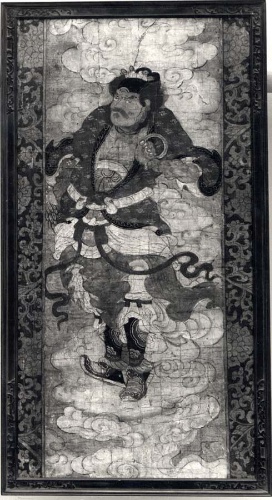
Artist: Unidentified artist
Date: 16th century
Object type: Painting
Classification: Paintings
Medium: Framed painting; ink and color on paper
Culture: China (?)
Dimensions: Image: 33 1/4 x 16 3/4 in. (84.5 x 42.5 cm)
Framed: 35 1/2 x 19 in. (90.2 x 48.3 cm)
Department: Asian Art
Credit line: Rogers Fund, 1919
Accession year: 1919
Repository: Metropolitan Museum of Art, New York, NY
Tags: Men